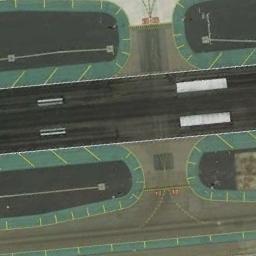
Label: runway